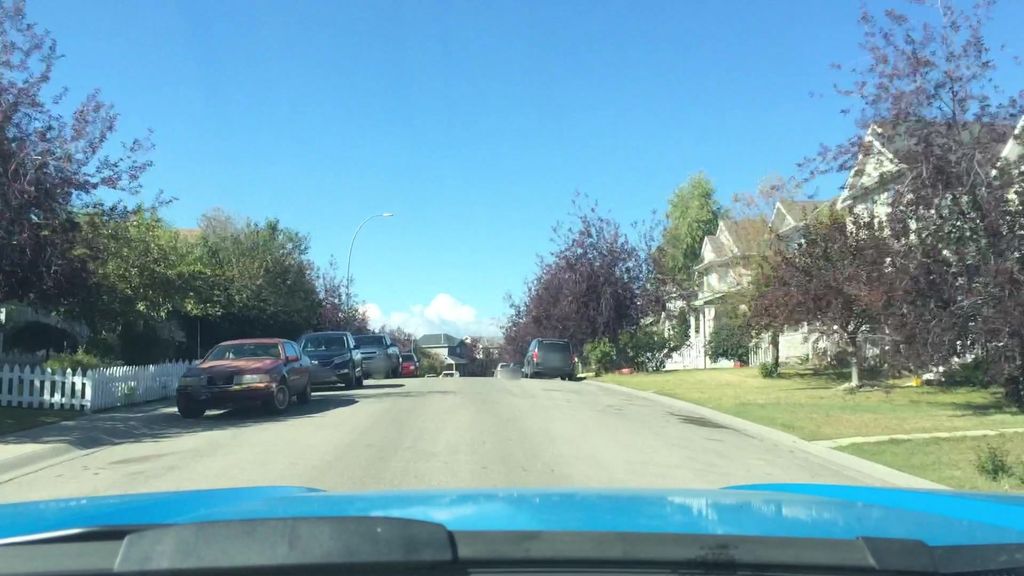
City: calgary